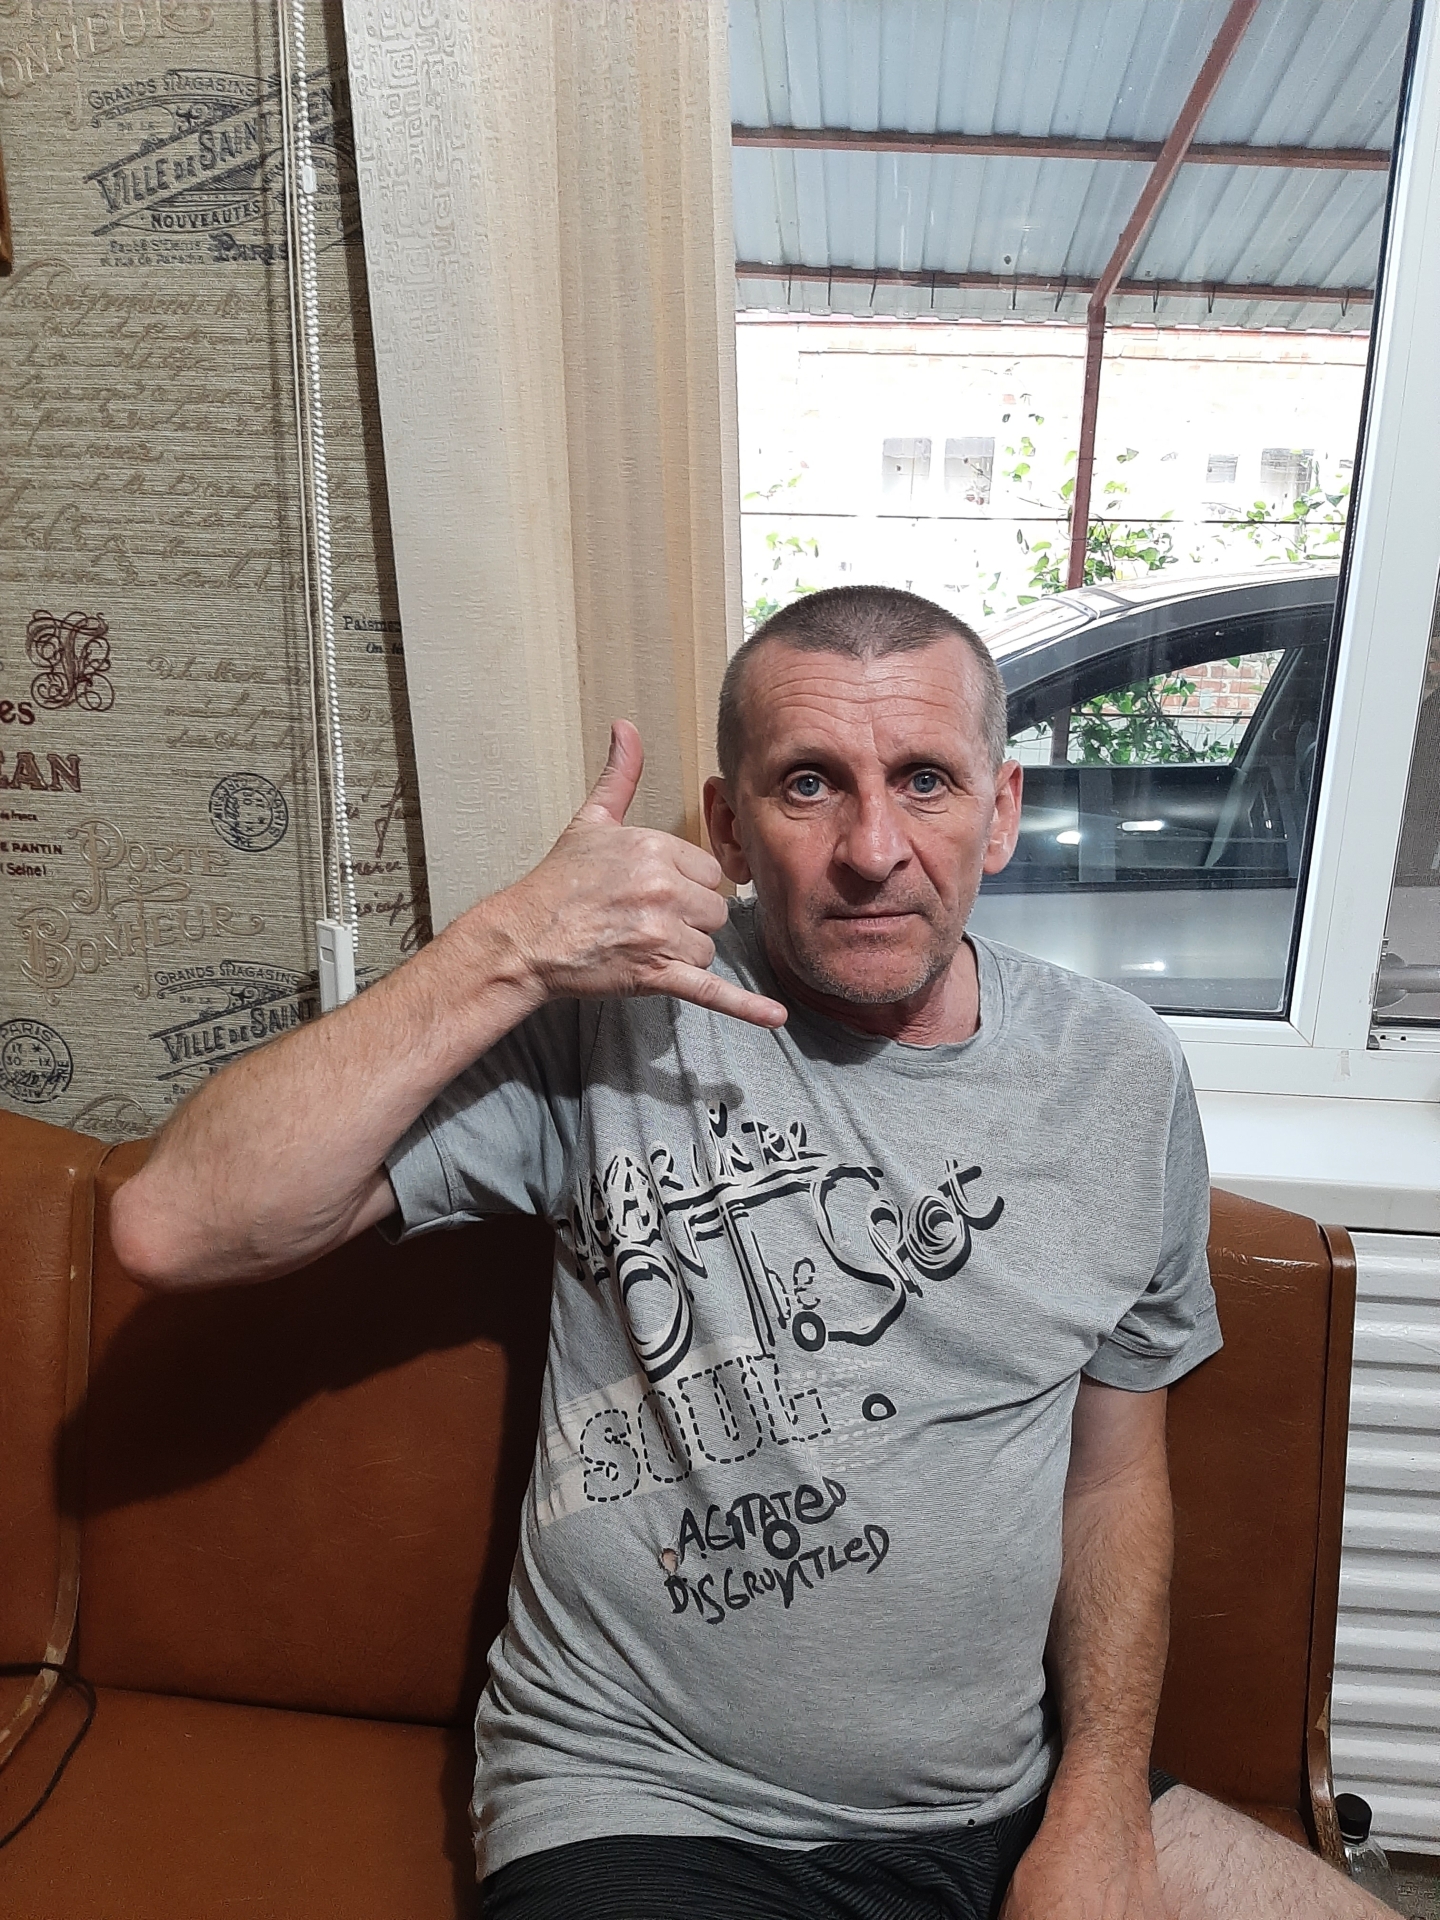
Label: clear